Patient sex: M
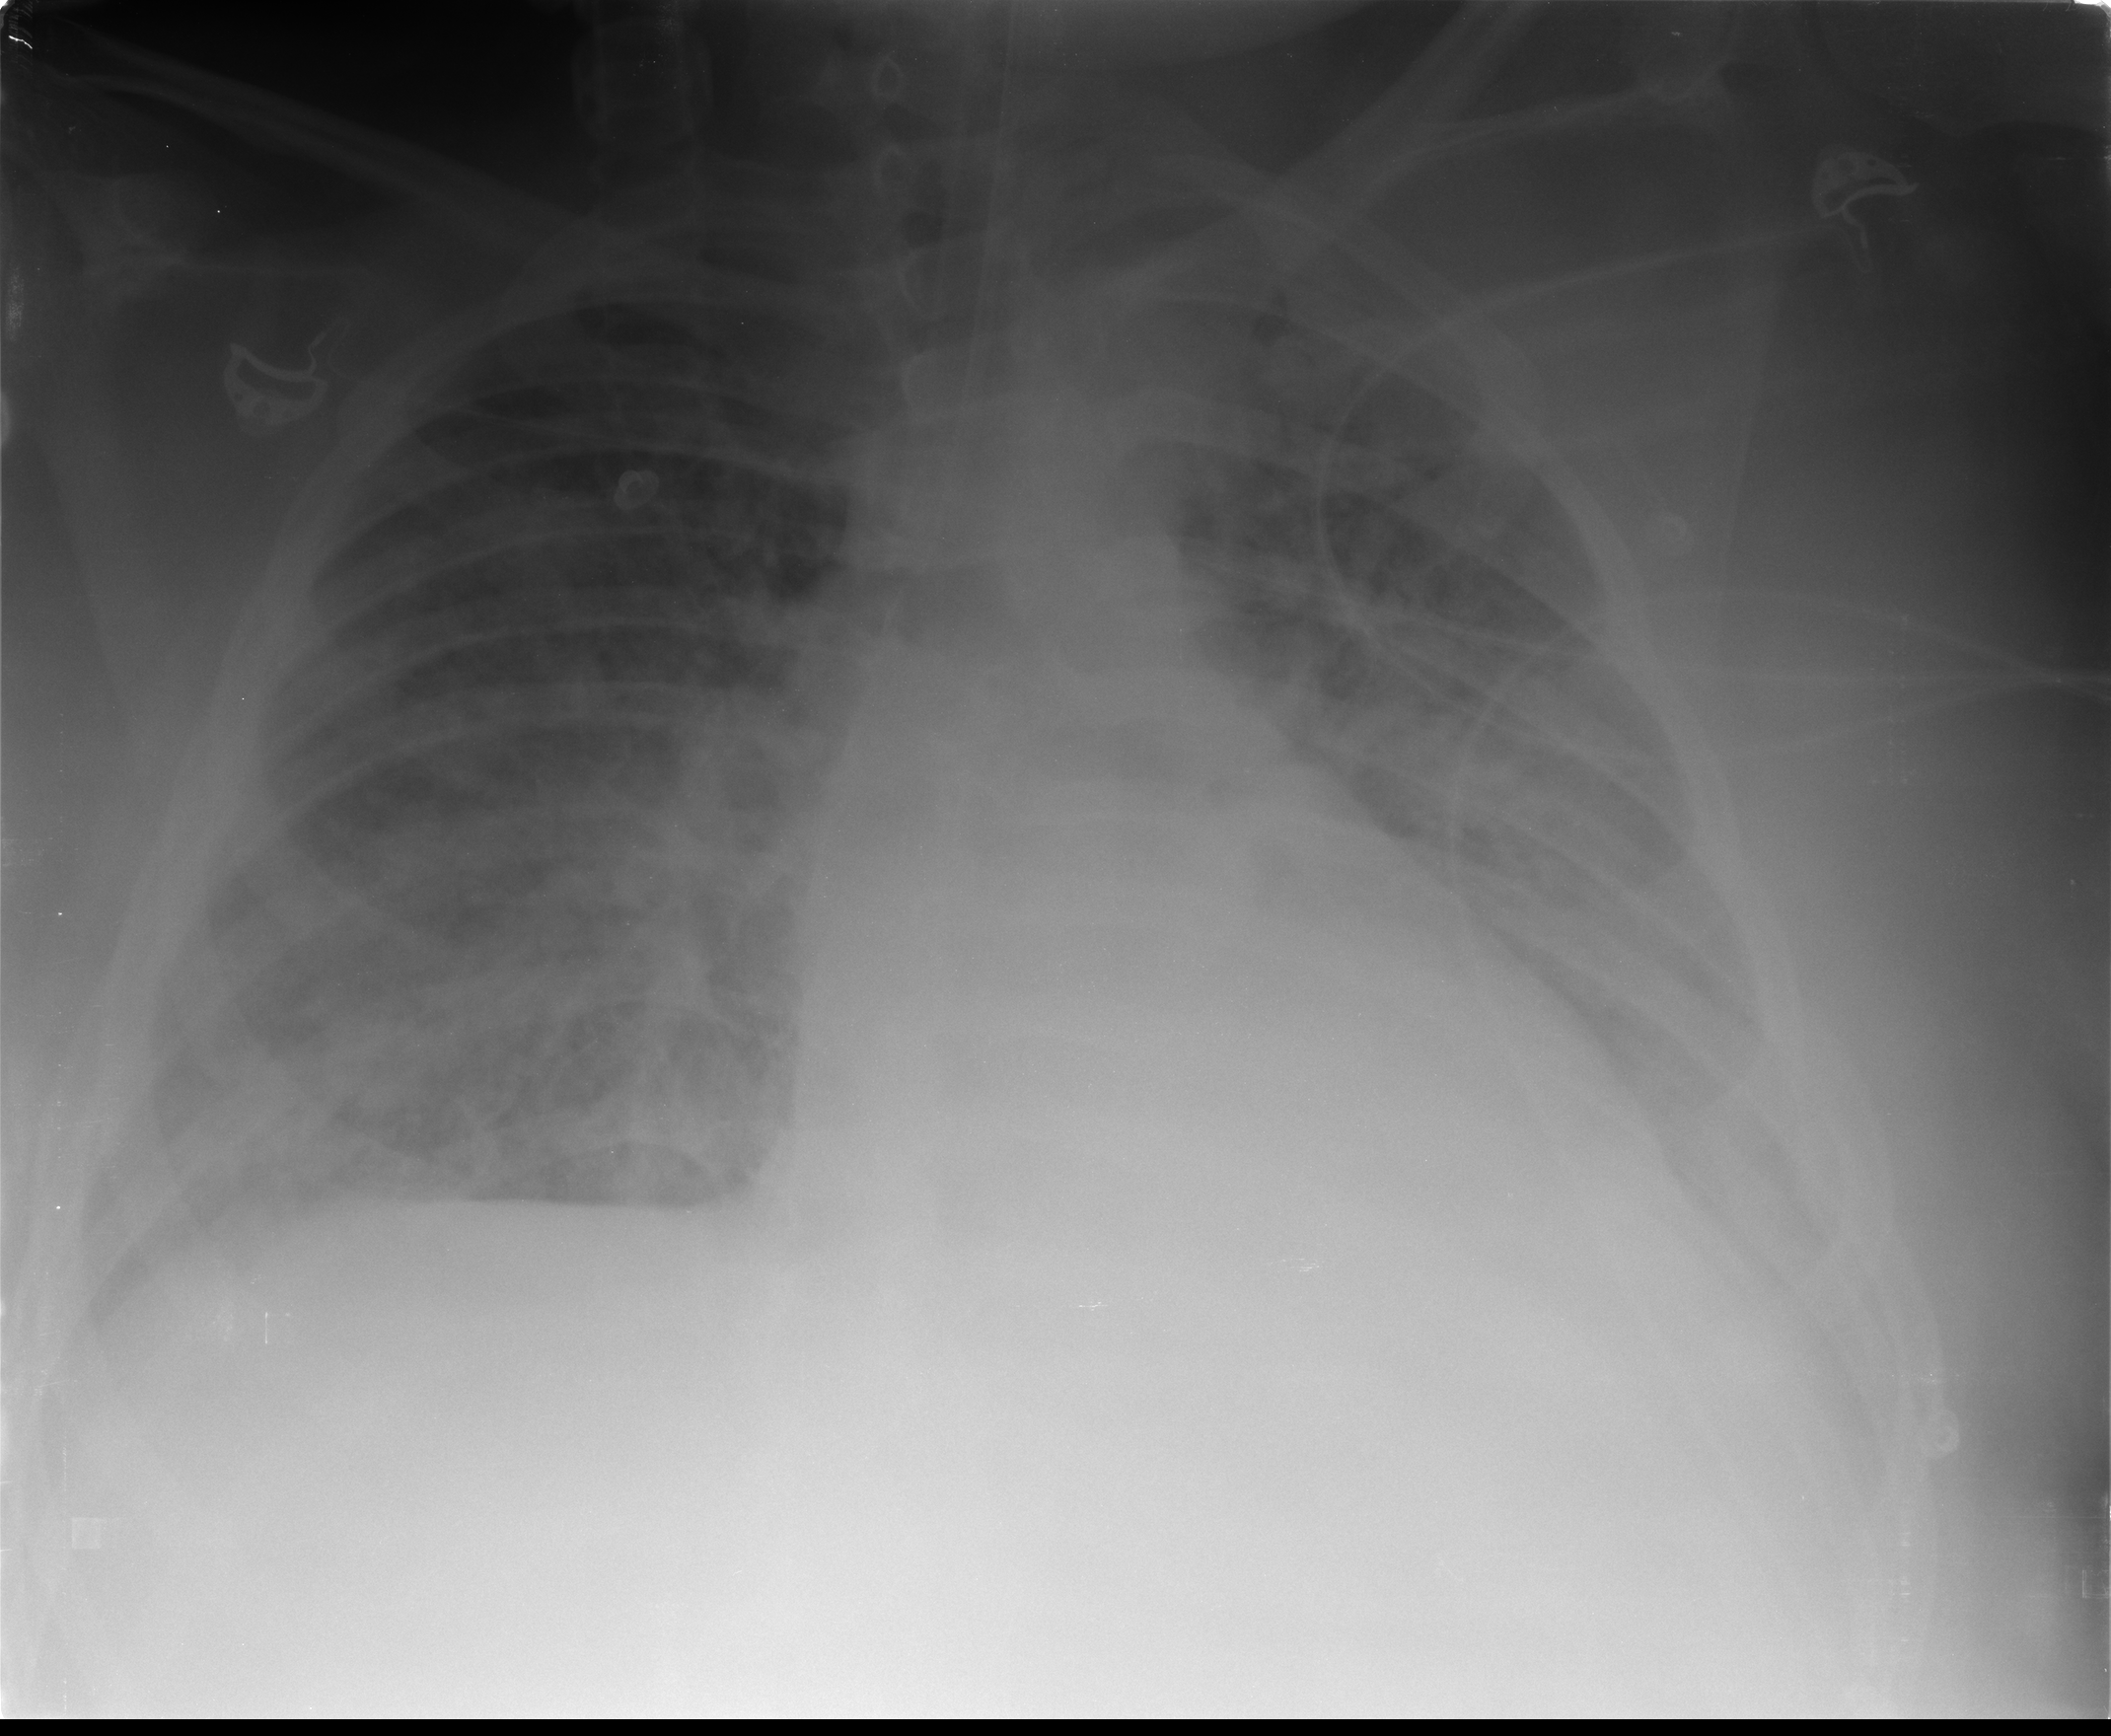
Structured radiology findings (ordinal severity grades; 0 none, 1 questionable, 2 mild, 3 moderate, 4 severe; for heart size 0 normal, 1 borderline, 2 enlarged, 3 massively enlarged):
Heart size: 2
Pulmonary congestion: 2
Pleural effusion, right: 1
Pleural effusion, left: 2
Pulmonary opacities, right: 3
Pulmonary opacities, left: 3
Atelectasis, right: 3
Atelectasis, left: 3